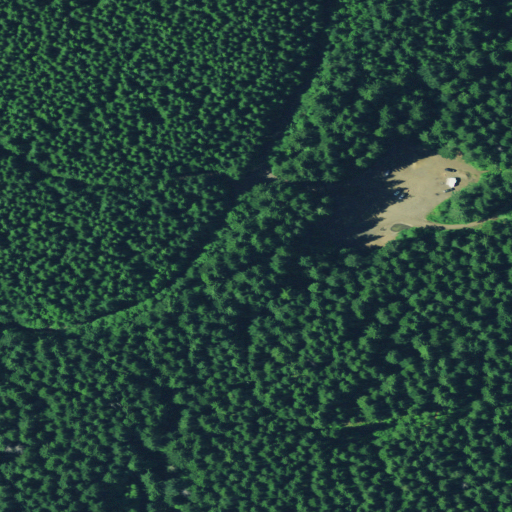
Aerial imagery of plain(s) in Oregon named Elk Flat containing evergreen forest, open development, low intensity development, medium intensity development, open water, and deciduous forest